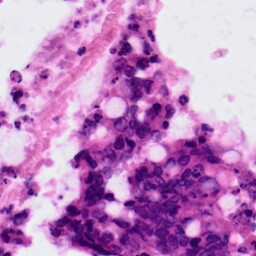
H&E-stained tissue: Colon